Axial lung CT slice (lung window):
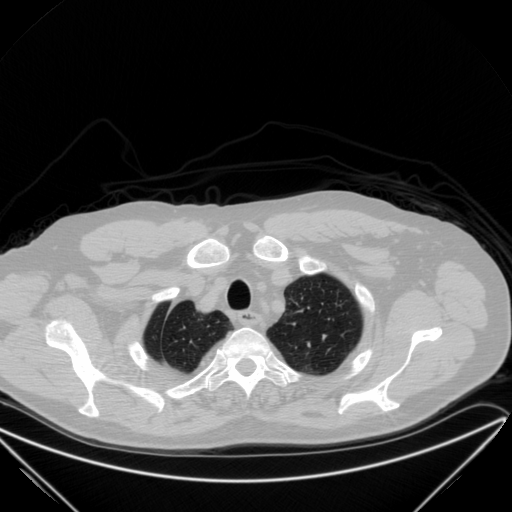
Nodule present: no